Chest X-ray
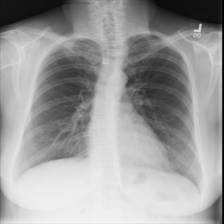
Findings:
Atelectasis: negative
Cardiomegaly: negative
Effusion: negative
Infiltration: negative
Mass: negative
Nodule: negative
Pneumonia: negative
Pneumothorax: negative
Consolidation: negative
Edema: negative
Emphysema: negative
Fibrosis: negative
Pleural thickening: negative
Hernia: negative